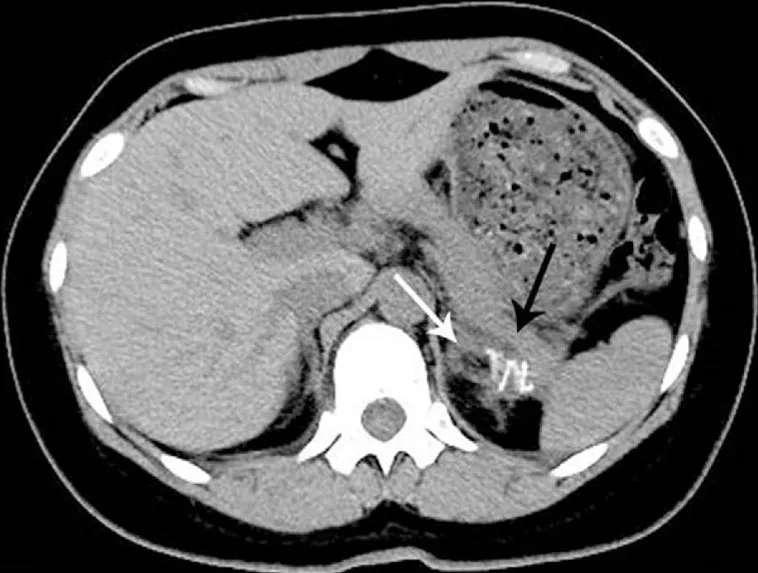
Computed tomography revealed no cystic structure in lesion area, with a relatively normal morphology of adrenal gland (white arrow) and pancreas (black arrows).
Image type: radiology (ct)